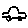
Label: car